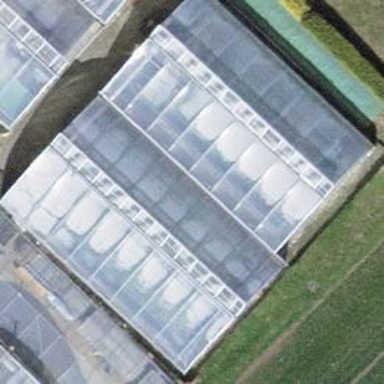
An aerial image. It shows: Greenhouse.